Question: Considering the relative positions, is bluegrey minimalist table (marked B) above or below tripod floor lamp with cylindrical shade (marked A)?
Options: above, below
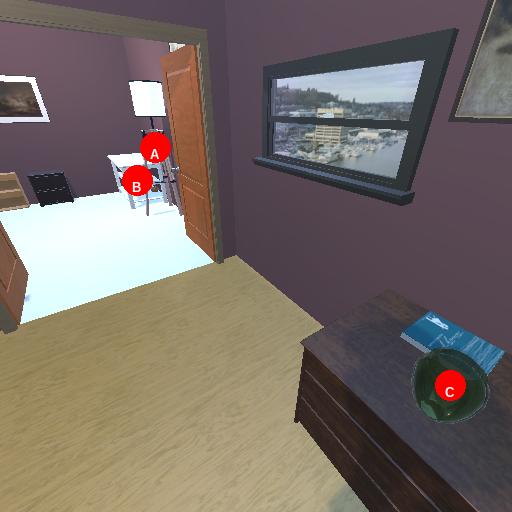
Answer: above